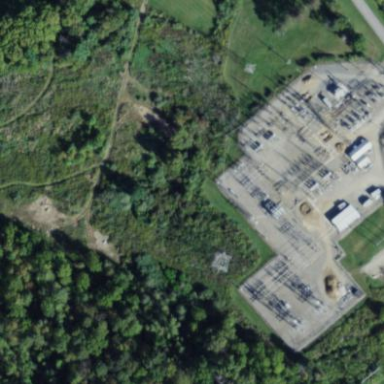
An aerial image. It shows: Power substation surrounded by fence.